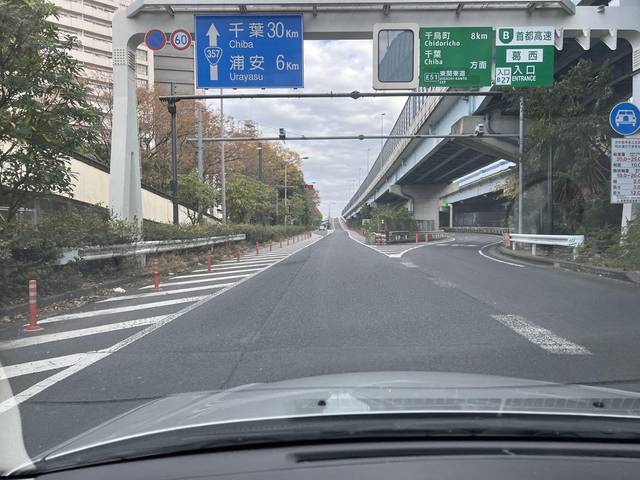
Region: Japan
Coordinates: 35.643, 139.868